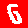
Digit: 6